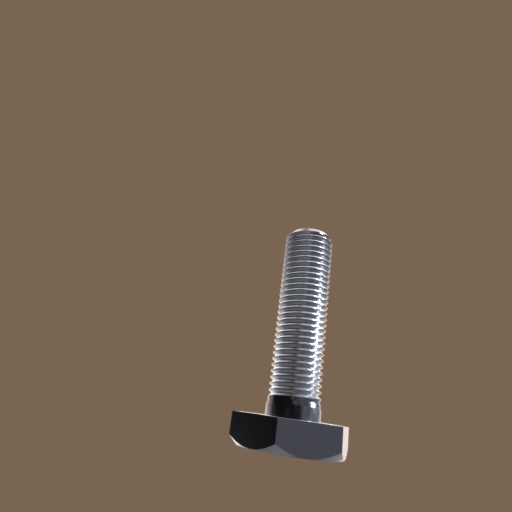
Label: bolt